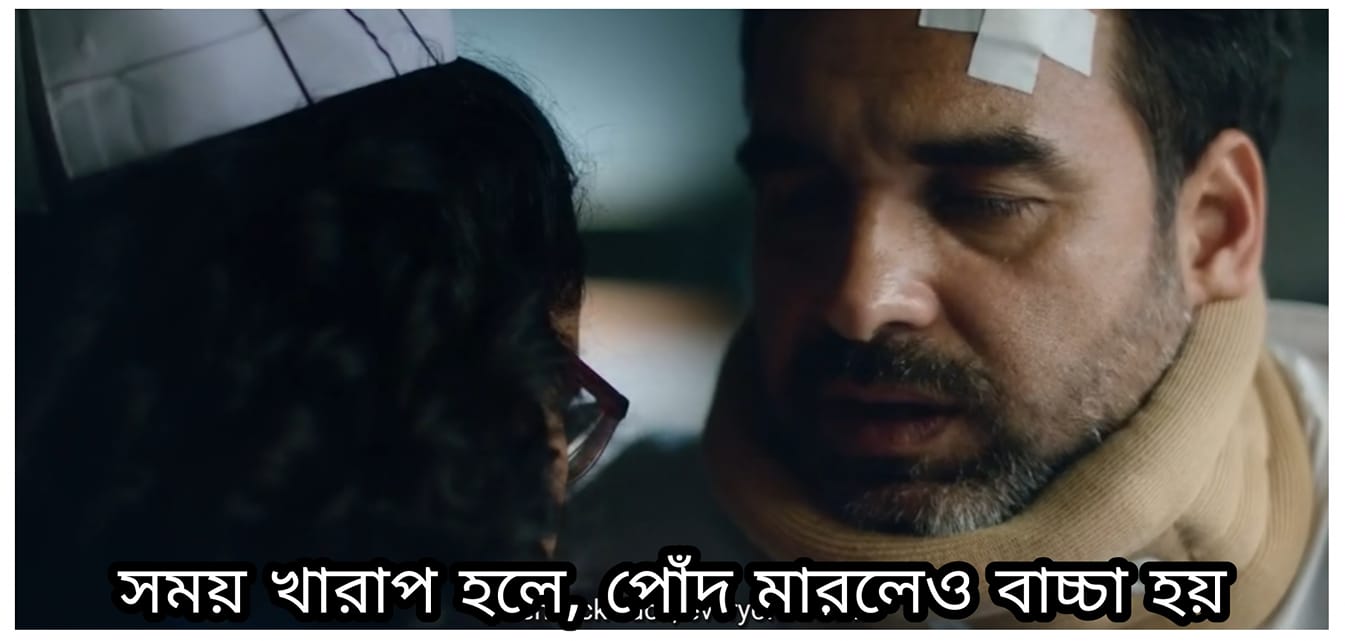
Caption: সময় খারাপ হলে , পোঁদ মারলেও বাচ্চা হয়
Label: hate